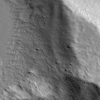
Atmospheric dust classification: not_dusty